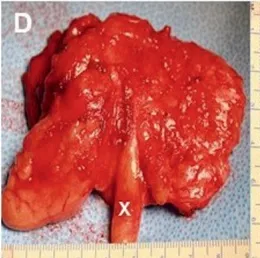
Intraoperative view showing a "finger-like" growth of the lipoma.
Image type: medical_photograph (other_medical_photograph)